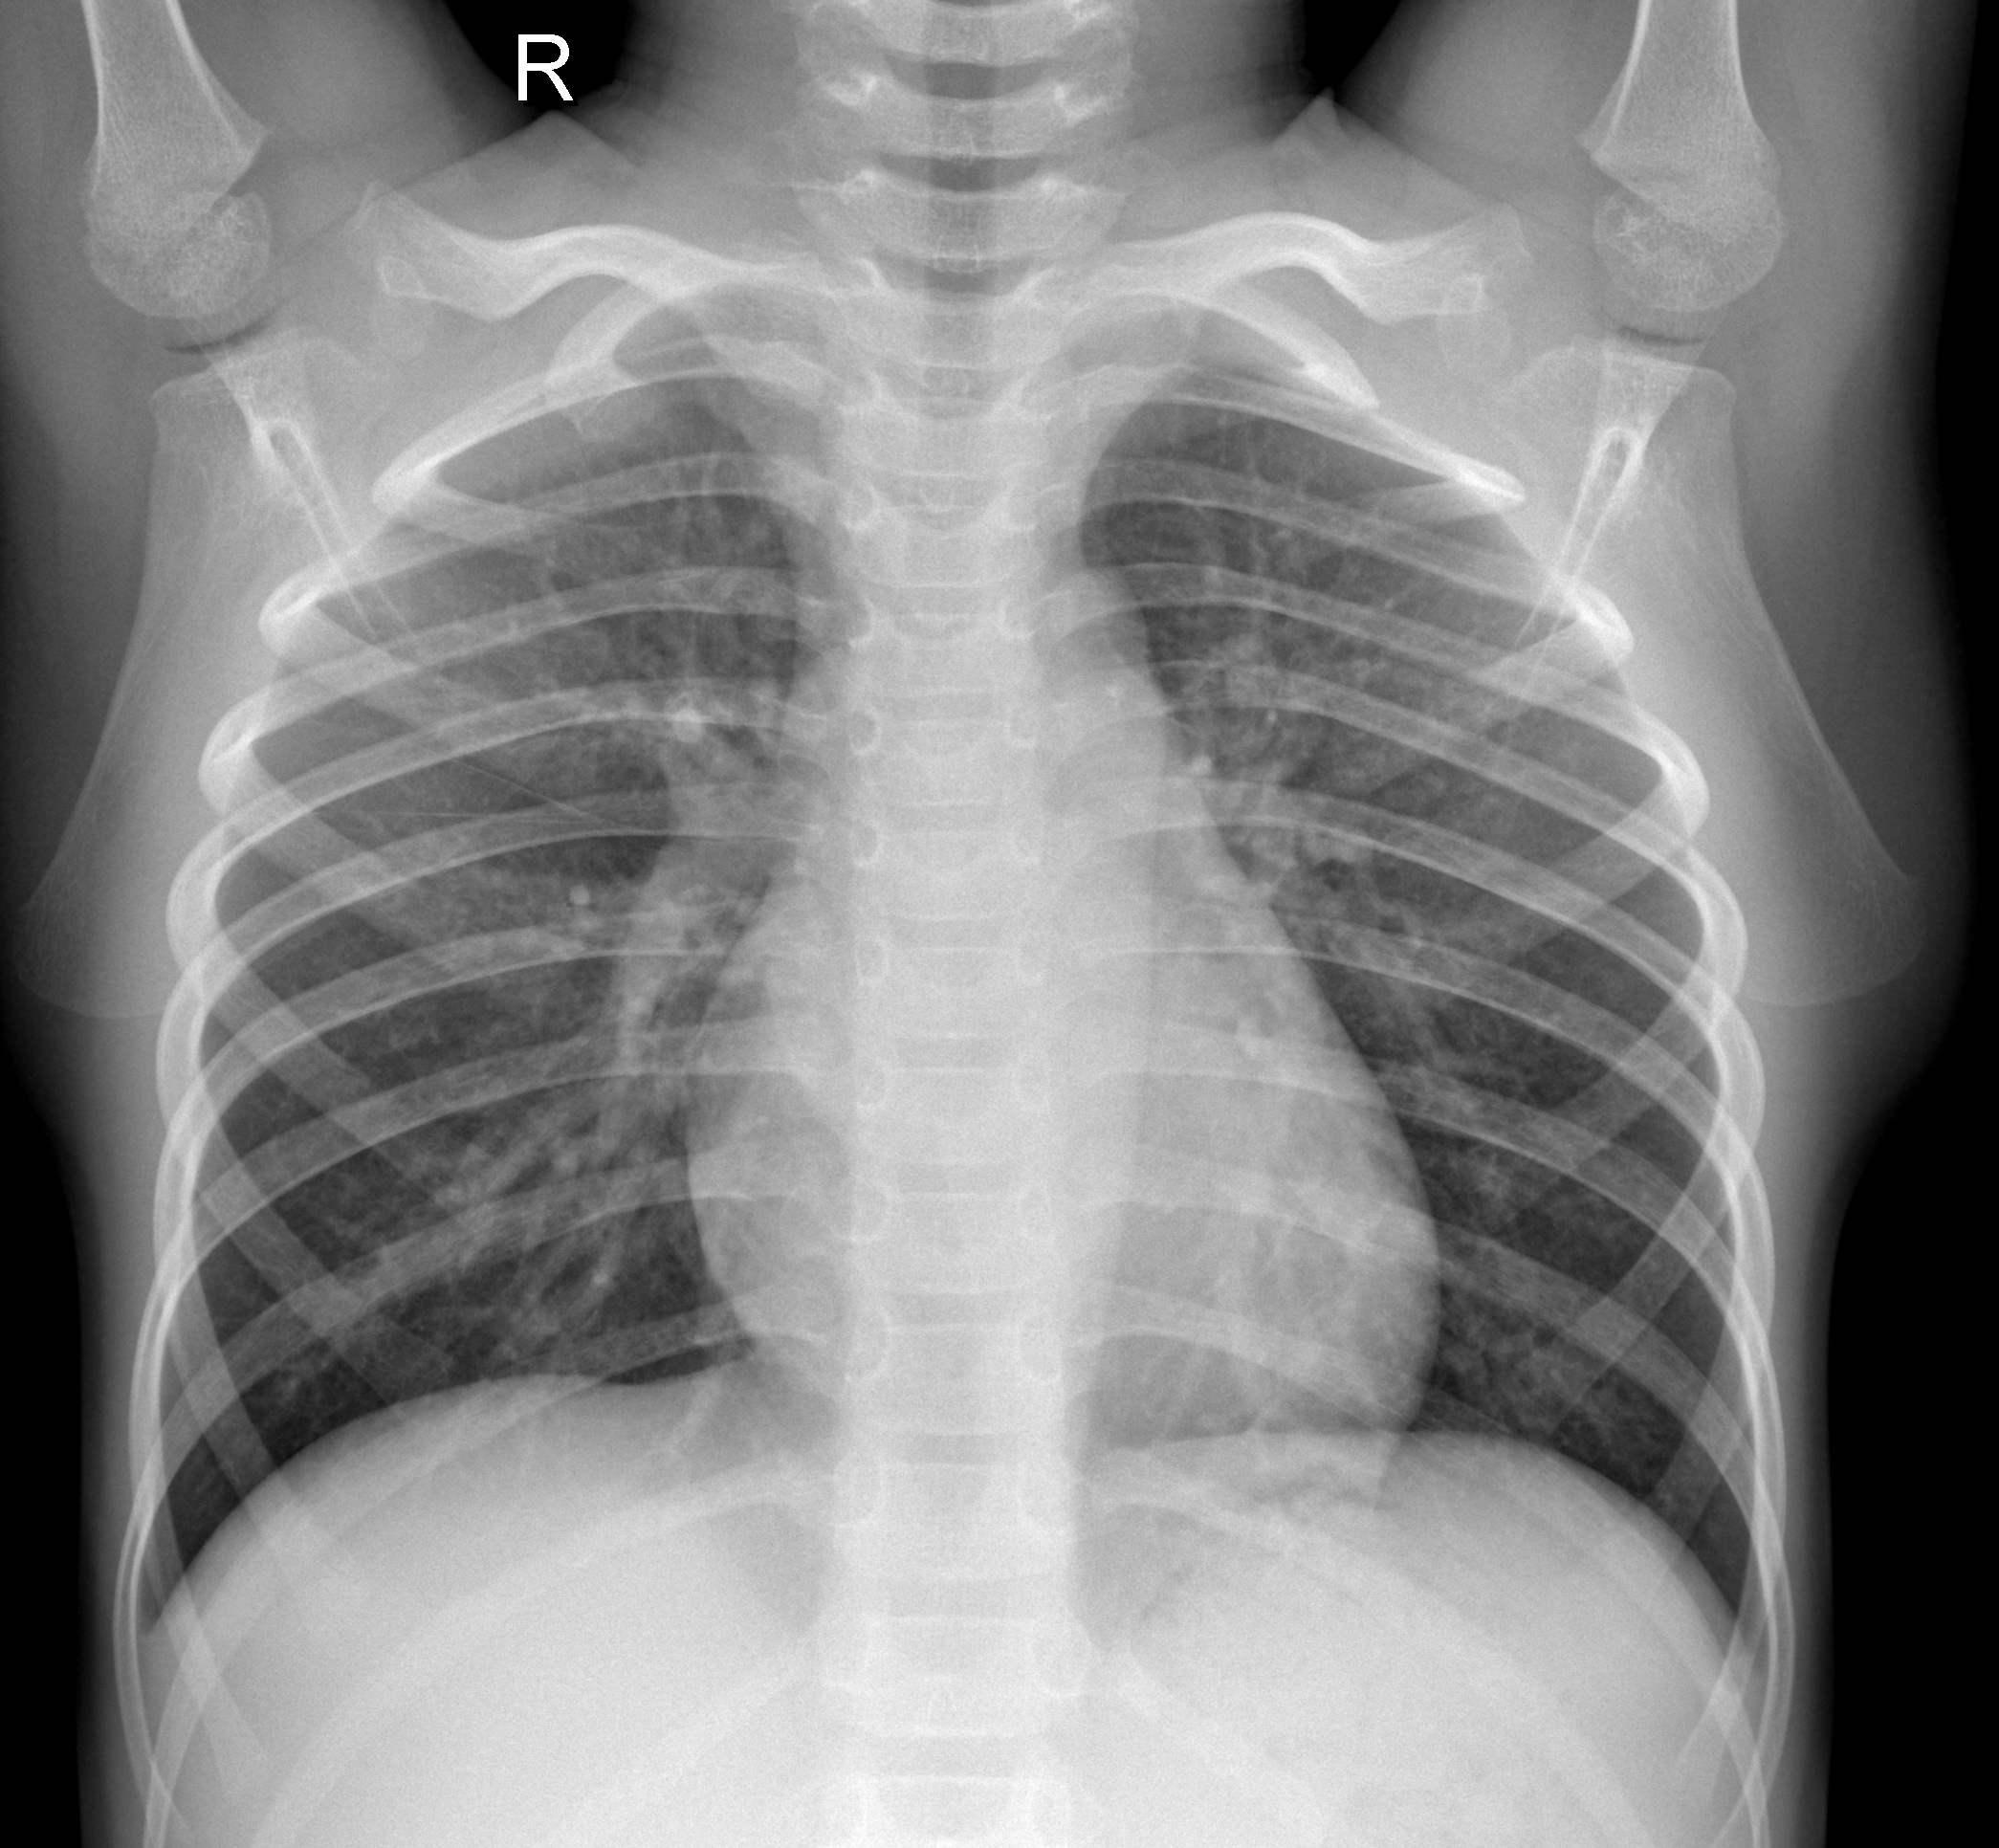
Diagnosis: NORMAL